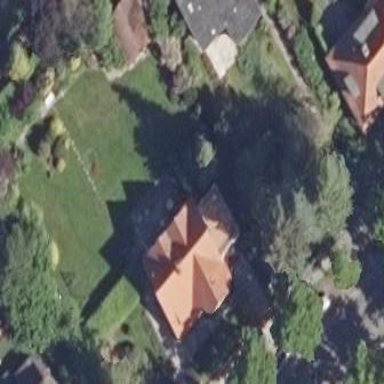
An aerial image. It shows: Detached building.